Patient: sex M, age 46
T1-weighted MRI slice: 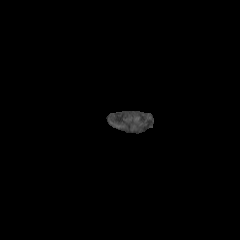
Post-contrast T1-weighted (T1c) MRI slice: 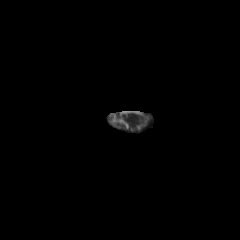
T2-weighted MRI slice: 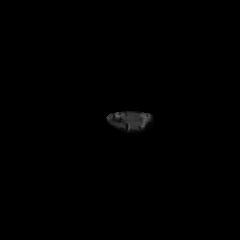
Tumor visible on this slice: no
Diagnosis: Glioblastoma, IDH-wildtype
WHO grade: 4